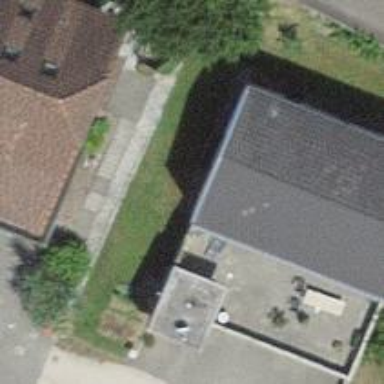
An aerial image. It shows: Garage building.